Aerial crown-view tile of a tropical tree (Barro Colorado Island, Panama), acquired 20250818:
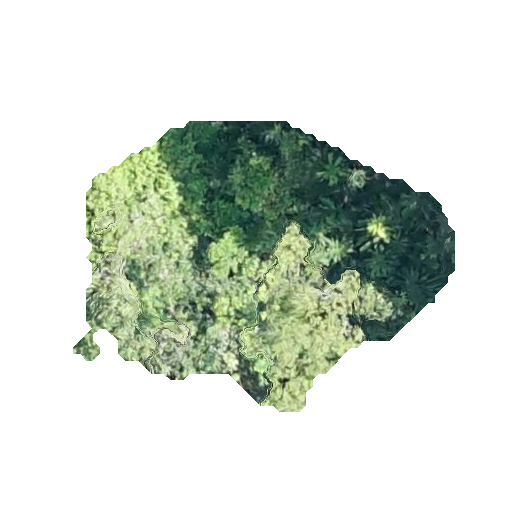
Species: Cecropia insignis
GBIF accepted scientific name: Cecropia insignis
Crown area: 108.811 m²